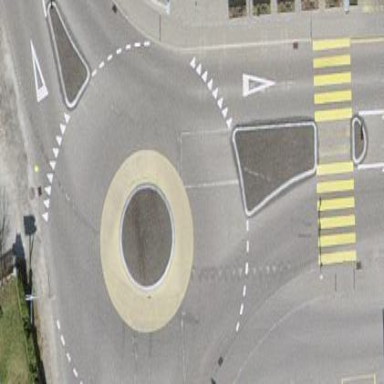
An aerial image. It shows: Secondary road with asphalt surface leading to roundabout.